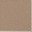
Piece: xx